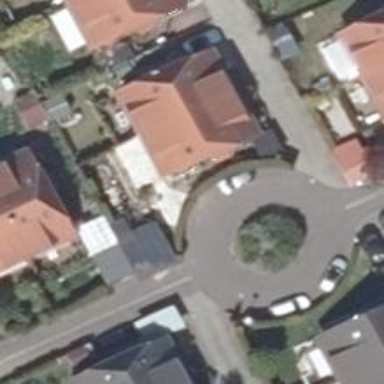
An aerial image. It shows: Roundabout on living street.